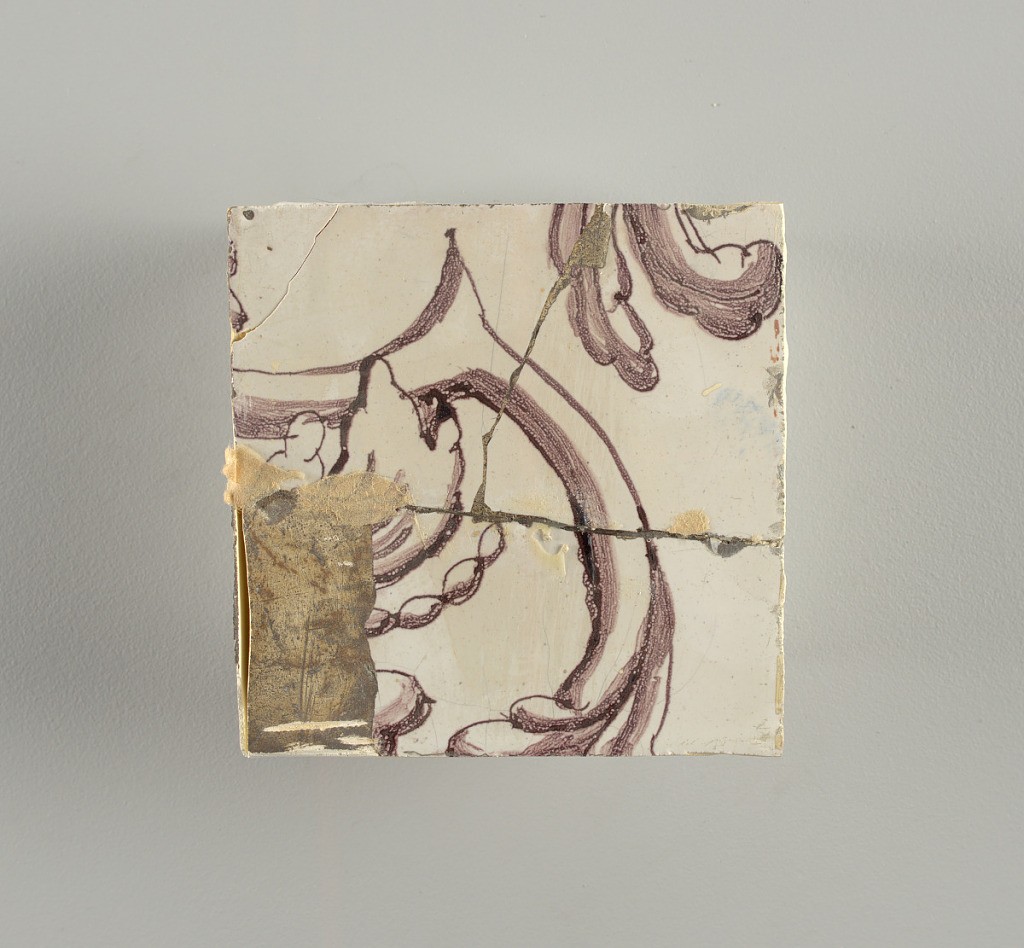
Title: Wall facing
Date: ca. 1725
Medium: Tin-glazed earthenware, underglaze
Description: Horizontal rectangle.  Thirty-seven tiles wide and twenty-one high with opening for door or window nineteen and one-half tiles high and twelve wide.  To left and right of opening, centered canopy above. Left, woman representing Hope, right, a sculputure urn.  Centered above opening, a mascaron.  Arabesque design of foliage.